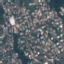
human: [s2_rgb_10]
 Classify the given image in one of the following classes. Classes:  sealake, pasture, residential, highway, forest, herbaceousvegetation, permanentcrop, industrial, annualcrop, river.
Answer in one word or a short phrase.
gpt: Residential